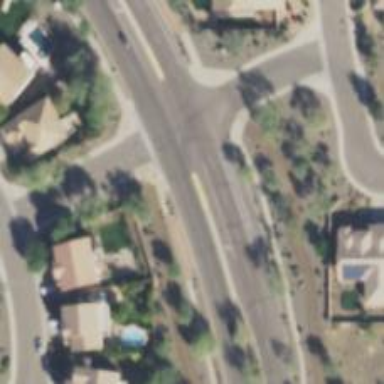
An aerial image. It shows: Unmarked road crossing.